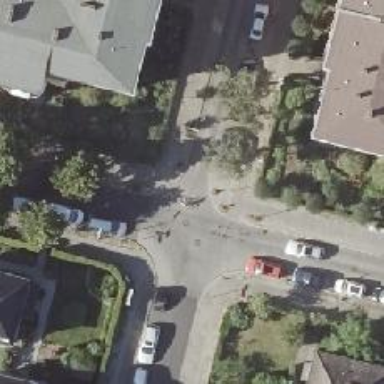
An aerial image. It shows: Residential road with sidewalks on both sides.